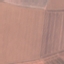
Land use / land cover class: AnnualCrop